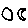
Label: moon